Question: We are developing C# 4.0 windows based application using visual studio 2010. Now we want to make an installable version of the exe using clickonce to deploy our application. I am new to .NET platform. So, please give me a step by step procedure to use clickonce to deploy my application.
While following steps :What should i need to given in Installation Folder URL Box(2 nd text Box):

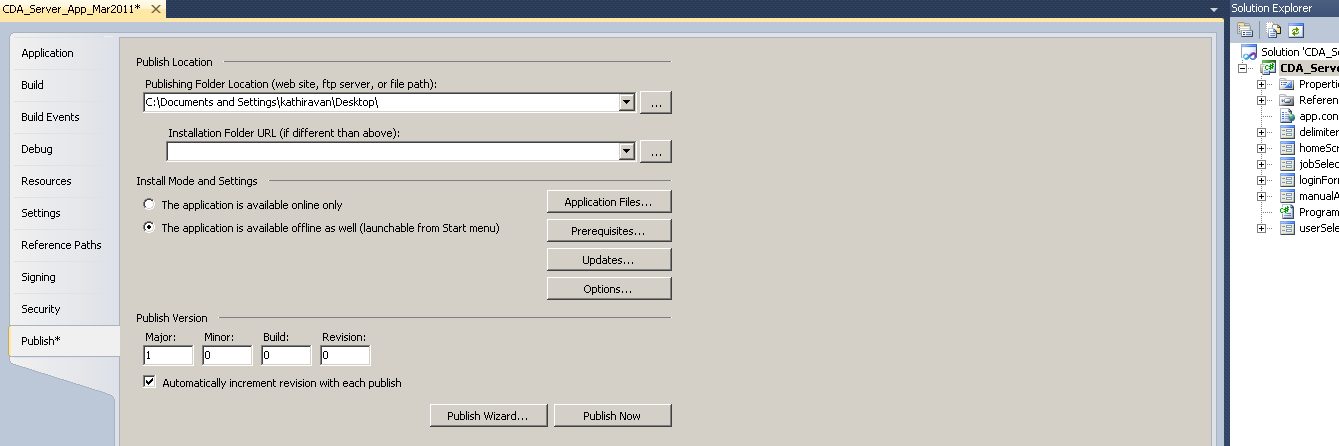
Answer: Here is the break down of the two paths in this wizard
- -
Often times these are the same location. For example when I deploy ClickOnce applications internally I publish to a network share. This is the same place where users go to install the application.
One scenario where they would be different is when the users install from a web location. In that scenario you'd often have a publish folder which was a network share or path on the local computer while the installation folder was a web site URL